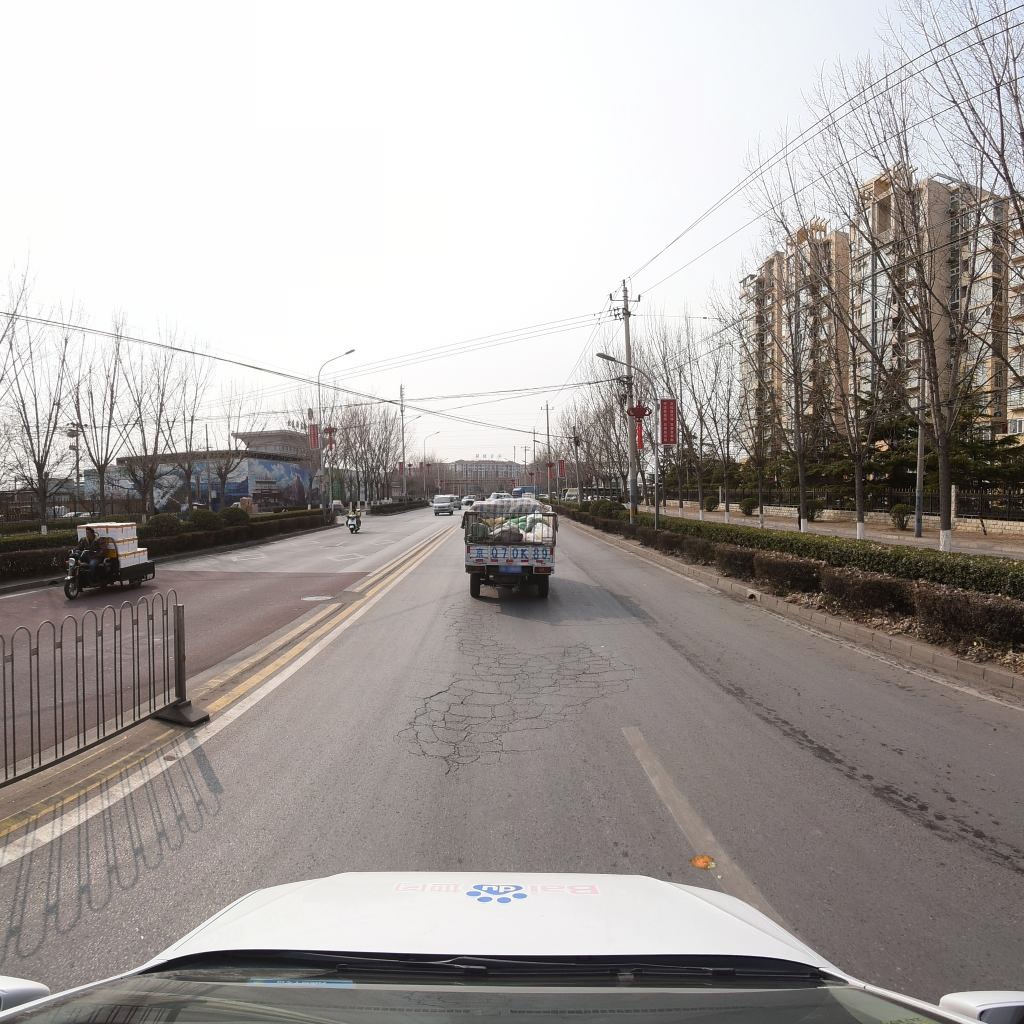
Region: Fengtai
Road damage annotations: manhole cover, alligator crack, longitudinal crack, longitudinal crack